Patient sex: F
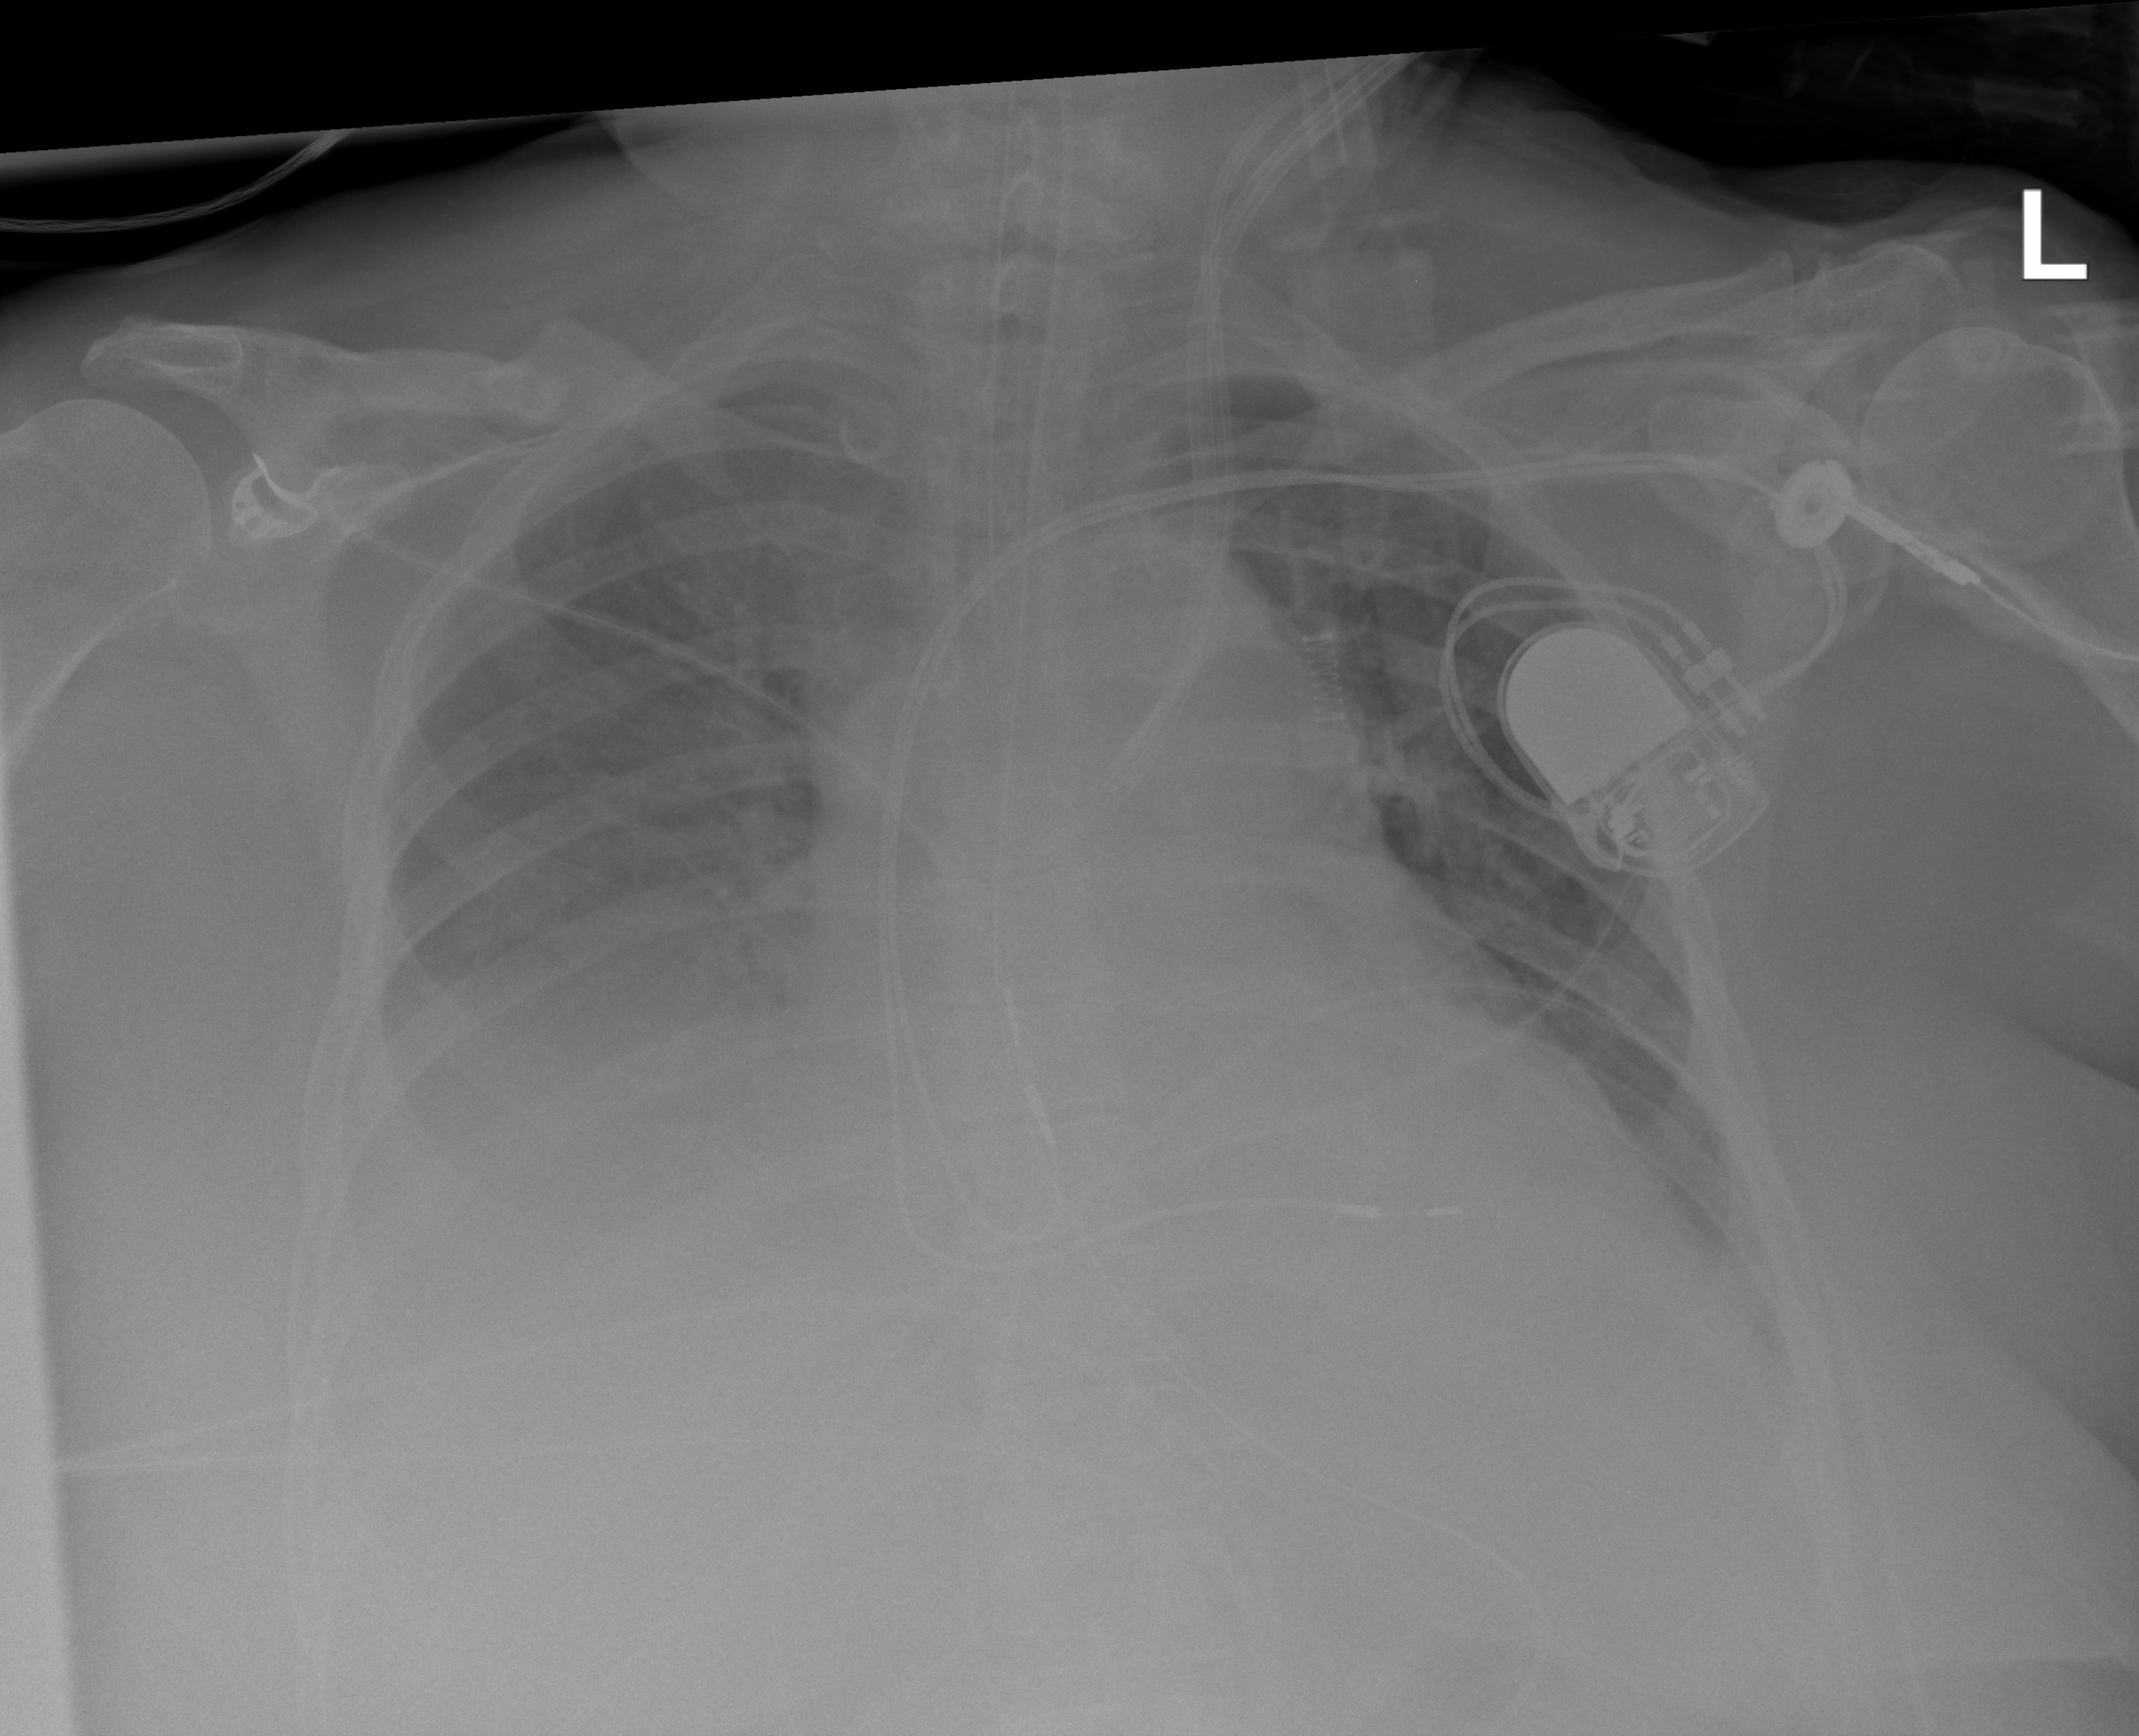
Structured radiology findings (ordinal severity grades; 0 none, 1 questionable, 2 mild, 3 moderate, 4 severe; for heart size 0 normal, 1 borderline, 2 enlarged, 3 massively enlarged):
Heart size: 2
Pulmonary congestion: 2
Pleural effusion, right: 3
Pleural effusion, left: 2
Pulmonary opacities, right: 2
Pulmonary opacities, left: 0
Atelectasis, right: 3
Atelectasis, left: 2